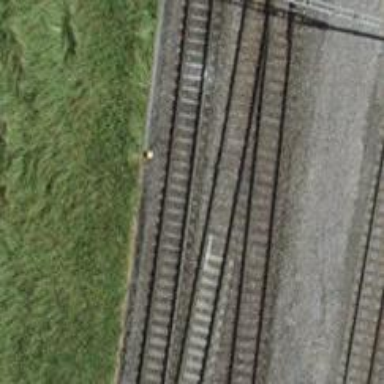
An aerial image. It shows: Single-track electrified railway siding with contact line for service.